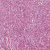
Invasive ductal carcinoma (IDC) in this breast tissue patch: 1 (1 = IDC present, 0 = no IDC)